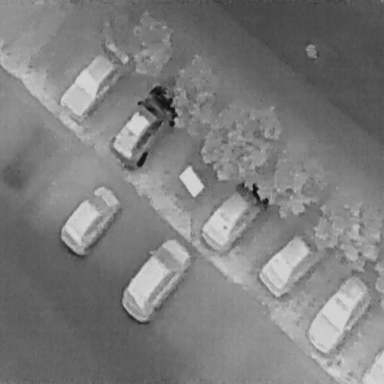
There are seven Cars in the infrared image.